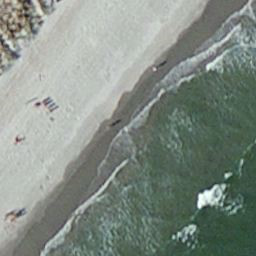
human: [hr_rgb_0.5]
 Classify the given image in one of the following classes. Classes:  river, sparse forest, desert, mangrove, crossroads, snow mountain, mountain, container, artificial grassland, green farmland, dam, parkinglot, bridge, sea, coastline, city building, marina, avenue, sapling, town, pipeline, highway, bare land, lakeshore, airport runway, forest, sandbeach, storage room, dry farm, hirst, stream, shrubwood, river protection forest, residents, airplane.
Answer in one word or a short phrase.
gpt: coastline